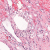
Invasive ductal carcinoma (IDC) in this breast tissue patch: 0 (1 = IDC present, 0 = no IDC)